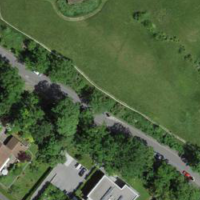
EUNIS habitat code: 53
Species observed at this site:
Euphorbia cyparissias
Anacamptis pyramidalis
Centaurea scabiosa
Knautia arvensis
Primula veris
Cornus sanguinea
Salvia pratensis